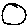
Label: circle